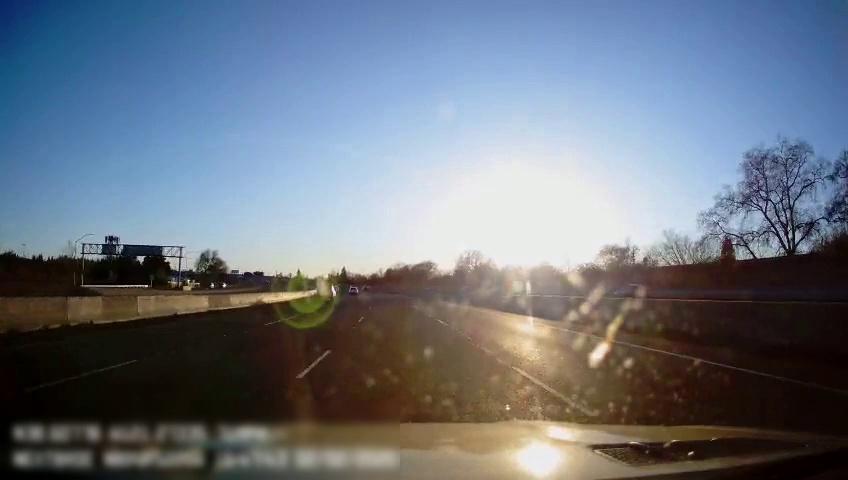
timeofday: Day
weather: Sunny
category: Drivable Space
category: Drivable Space
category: Drivable Space
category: Vehicles | Car
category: Vehicles | SUV
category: Vehicles | SUV
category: Lanes | Alternate Lane
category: Lanes | Alternate Lane
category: Lanes | Current Lane
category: Lanes | Current Lane
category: Lanes | Alternate Lane